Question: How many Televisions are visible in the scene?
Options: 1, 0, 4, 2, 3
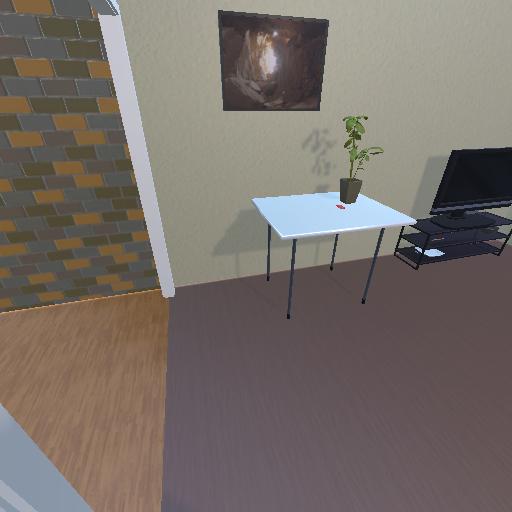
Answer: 1